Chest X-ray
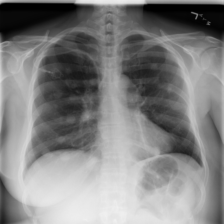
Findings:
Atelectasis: negative
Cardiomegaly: negative
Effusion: negative
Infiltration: negative
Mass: negative
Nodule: positive
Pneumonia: negative
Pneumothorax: negative
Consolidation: negative
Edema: negative
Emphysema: negative
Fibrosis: negative
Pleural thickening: negative
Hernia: negative